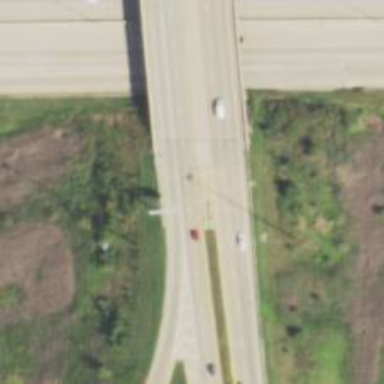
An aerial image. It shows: Trunk highway with embankment.